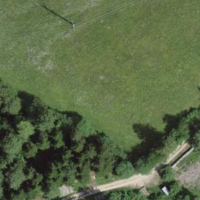
EUNIS habitat code: 41
Species observed at this site:
Prunus spinosa